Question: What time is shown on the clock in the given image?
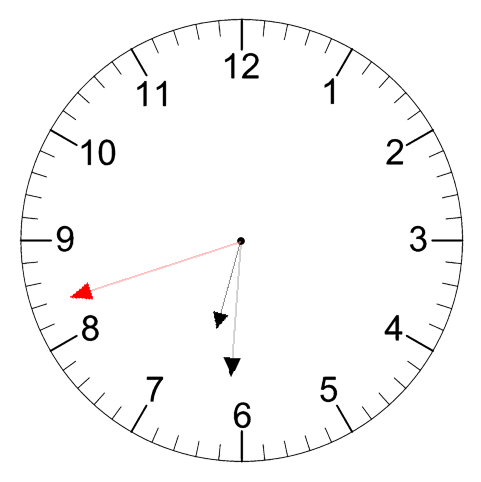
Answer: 06:30:42